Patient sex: M
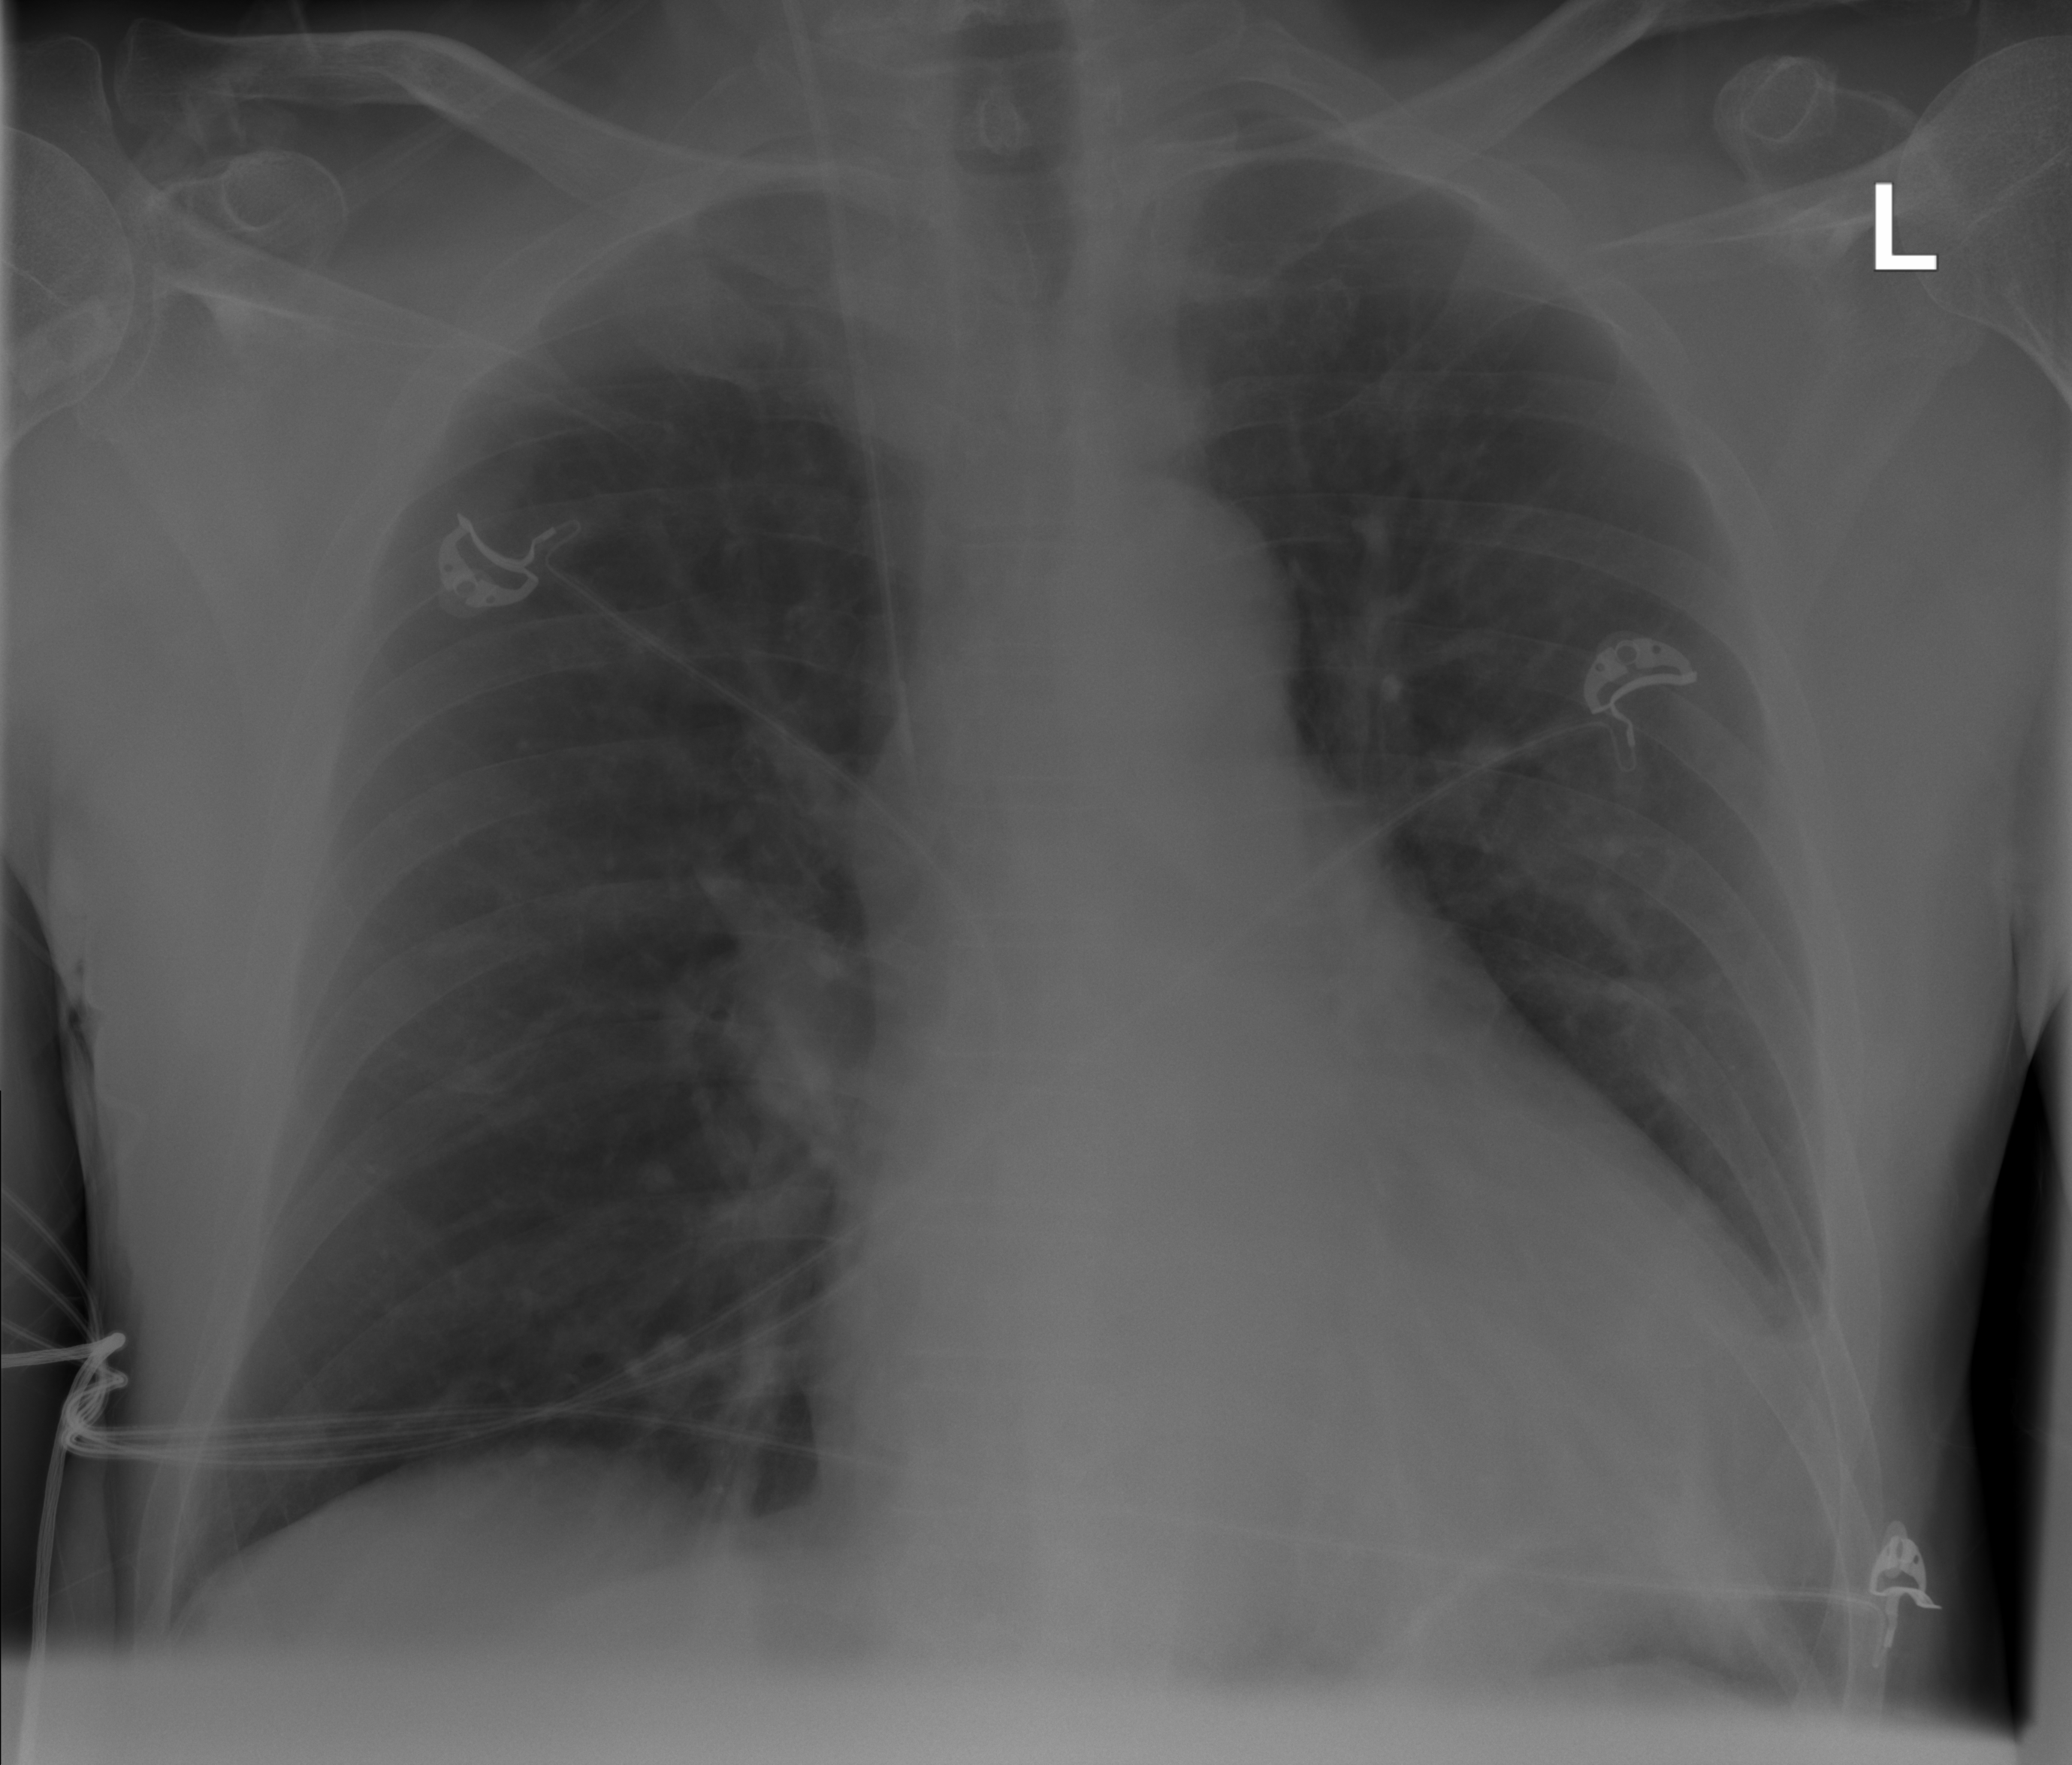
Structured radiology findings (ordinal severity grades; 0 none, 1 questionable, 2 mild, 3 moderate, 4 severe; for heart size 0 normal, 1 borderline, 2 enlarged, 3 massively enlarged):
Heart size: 2
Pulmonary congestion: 0
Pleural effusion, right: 0
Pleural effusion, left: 2
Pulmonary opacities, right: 0
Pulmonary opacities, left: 0
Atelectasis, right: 0
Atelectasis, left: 0